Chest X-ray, PA view. Patient: 53 years old, sex M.
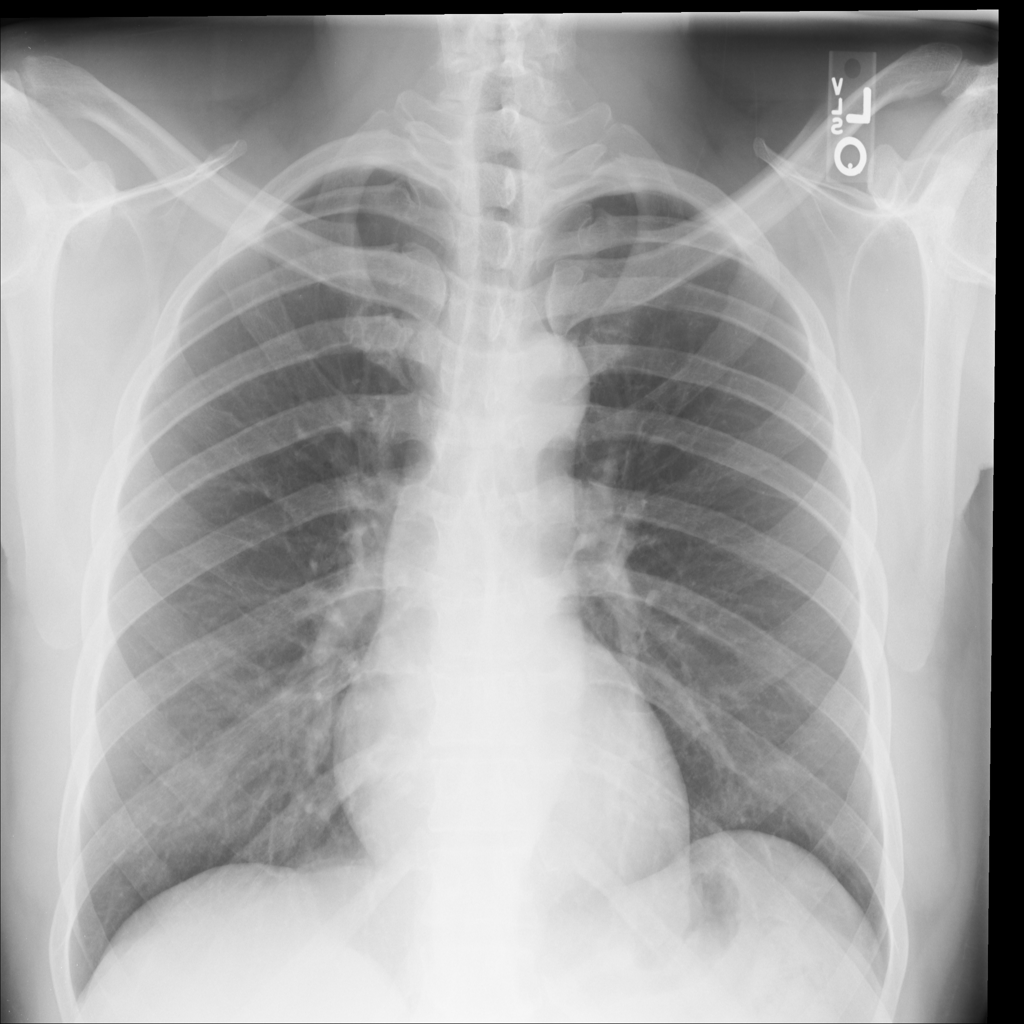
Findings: No Finding